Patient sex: F
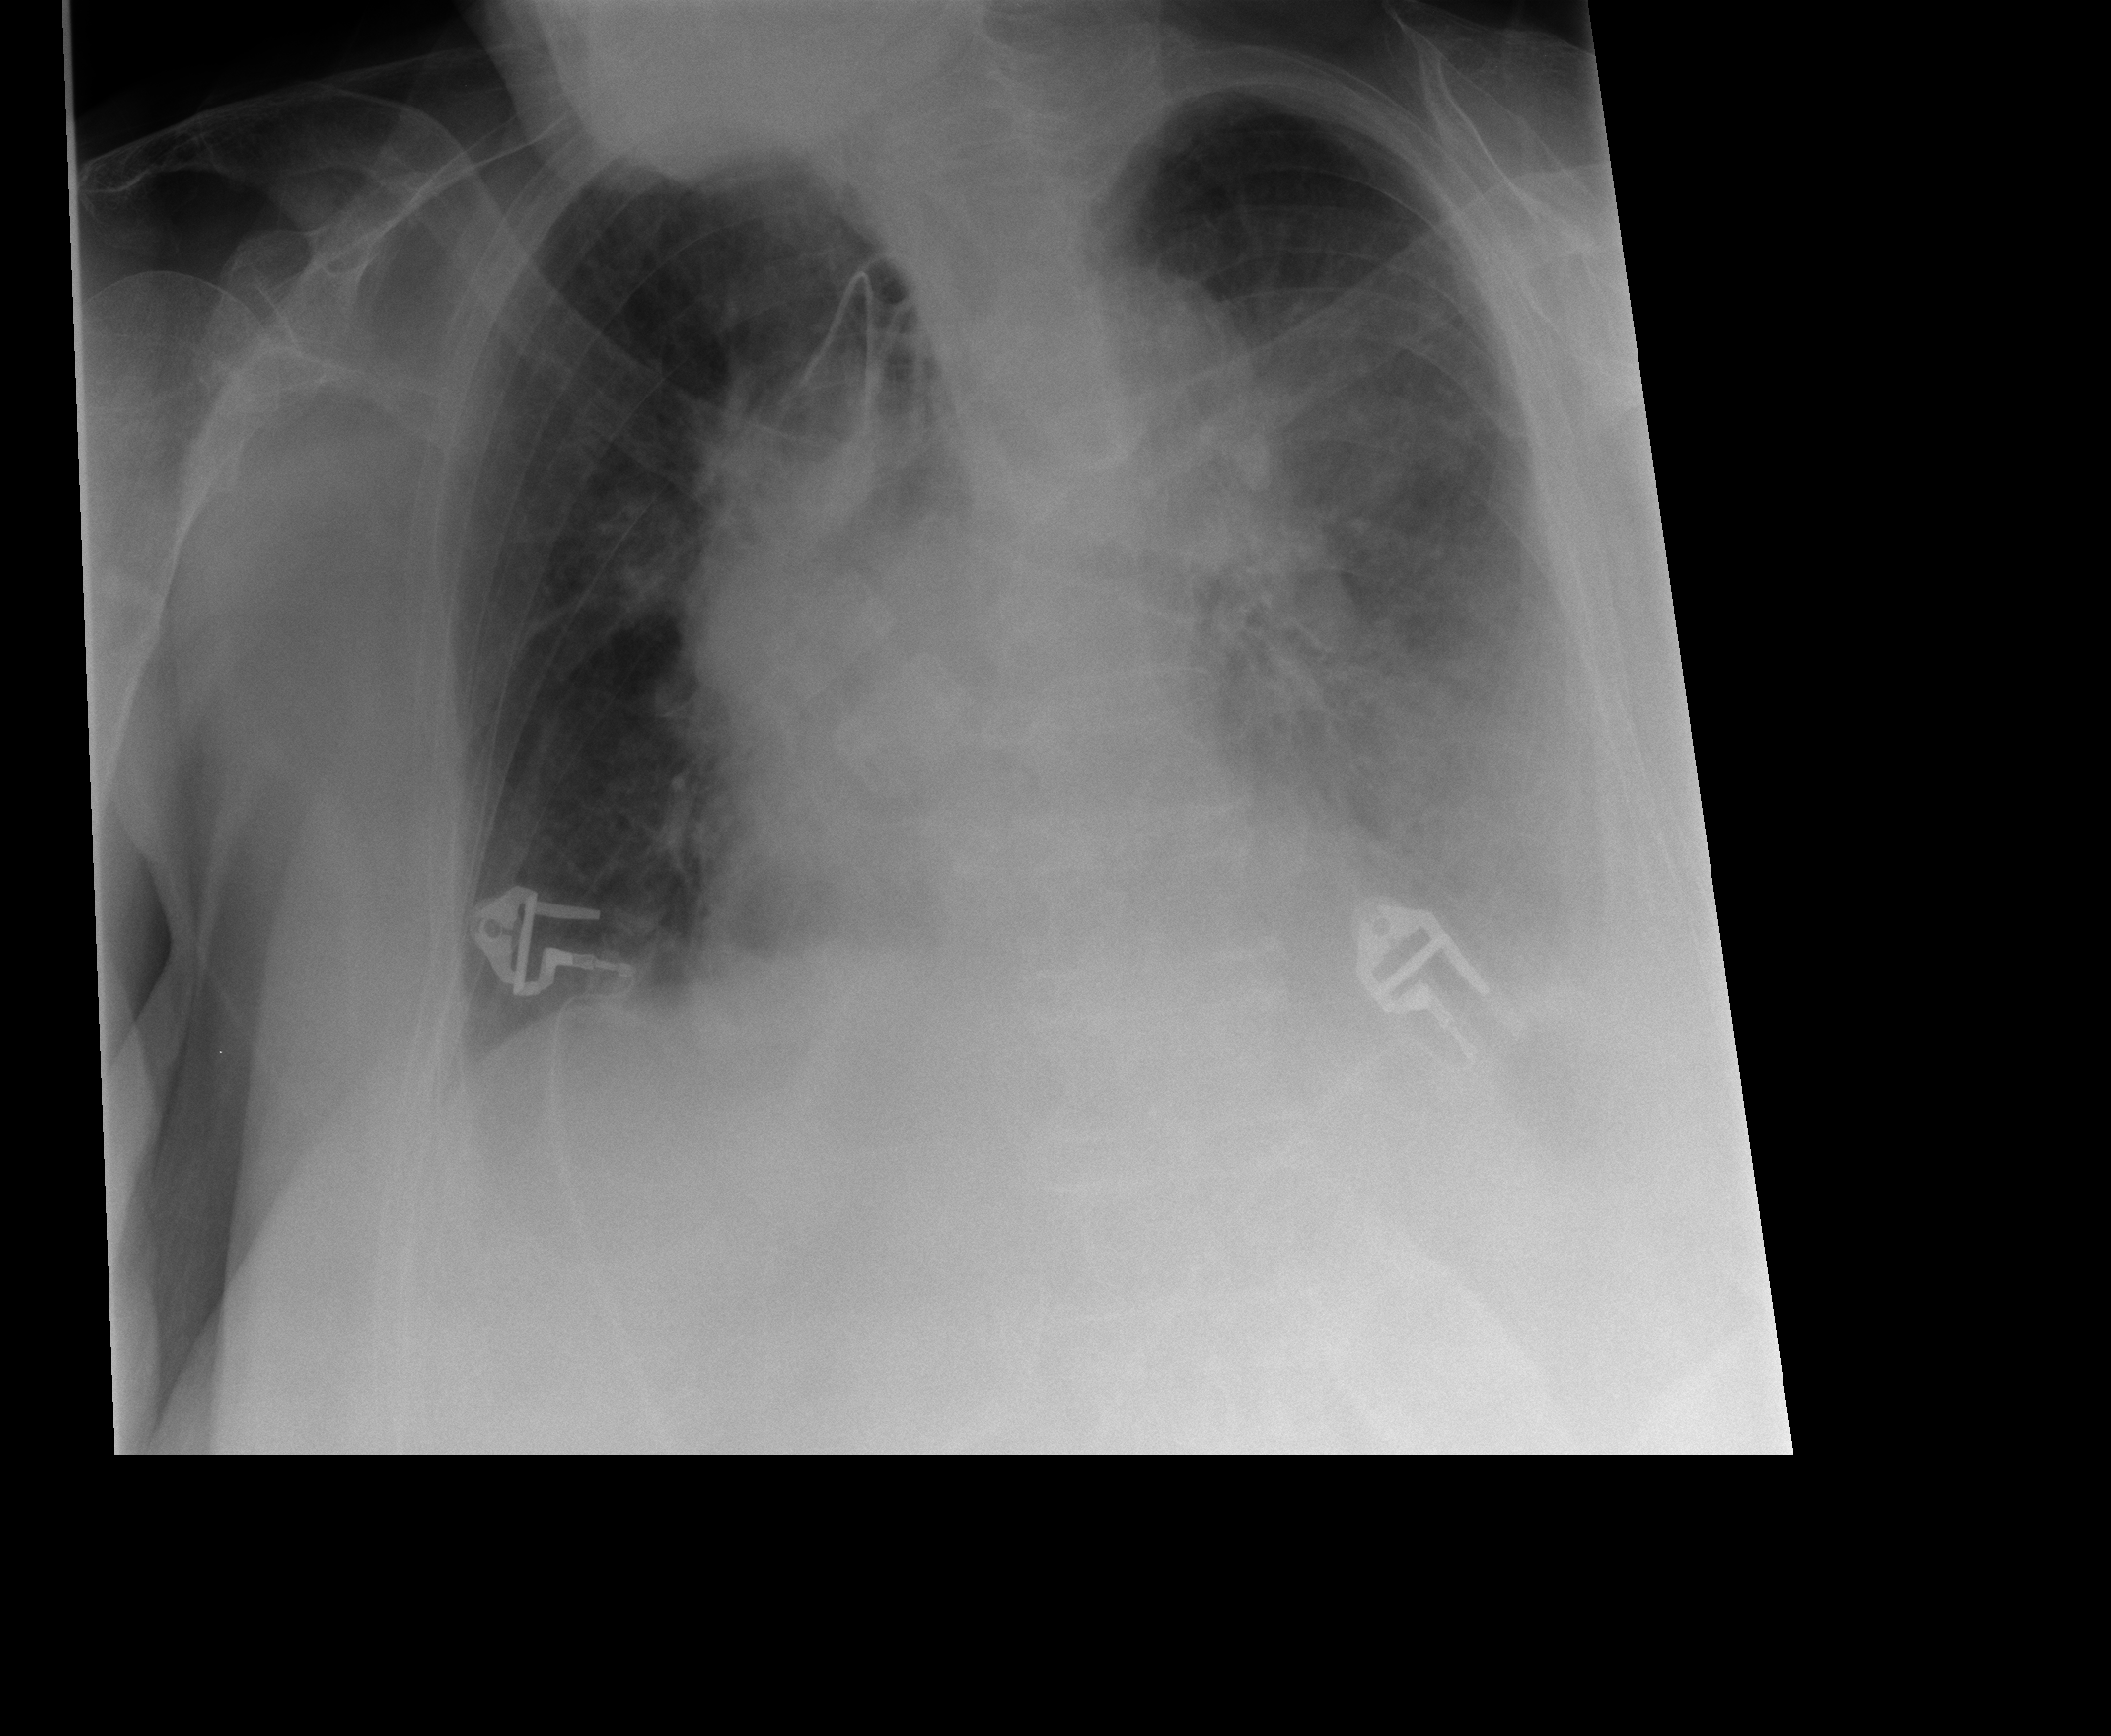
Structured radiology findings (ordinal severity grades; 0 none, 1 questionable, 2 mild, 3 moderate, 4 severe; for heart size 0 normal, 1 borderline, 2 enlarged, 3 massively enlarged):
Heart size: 0
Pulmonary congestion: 2
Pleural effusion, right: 0
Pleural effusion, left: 3
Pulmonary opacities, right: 0
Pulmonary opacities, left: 1
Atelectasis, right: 2
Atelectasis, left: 2